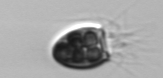
Label: Balanion